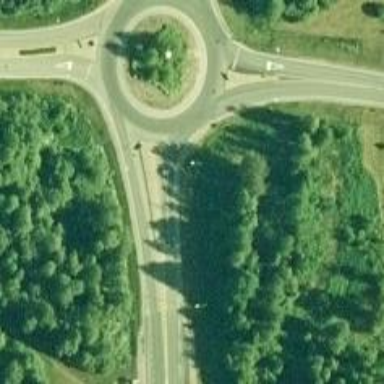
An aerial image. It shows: Road with "give way" sign.